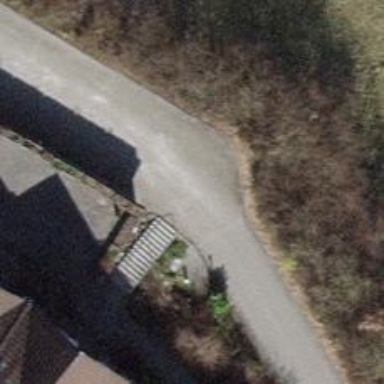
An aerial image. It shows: Road with steps.